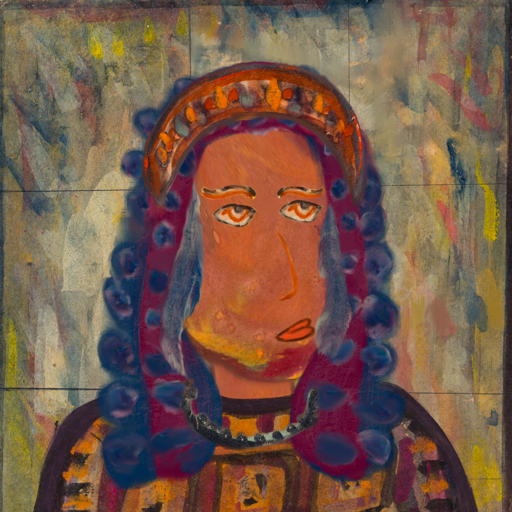
Background: GypsyMother, Head And Neck Side: Mother_And_Son_Son, Face Side: Experience, Bust: Doll, Hair Side: Hill_Girl, Head Accessory: Hypocrite, Second Necklace: Blank, Necklace: Childish, Baby: Blank